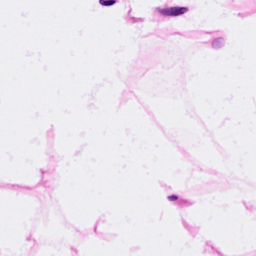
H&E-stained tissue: Breast